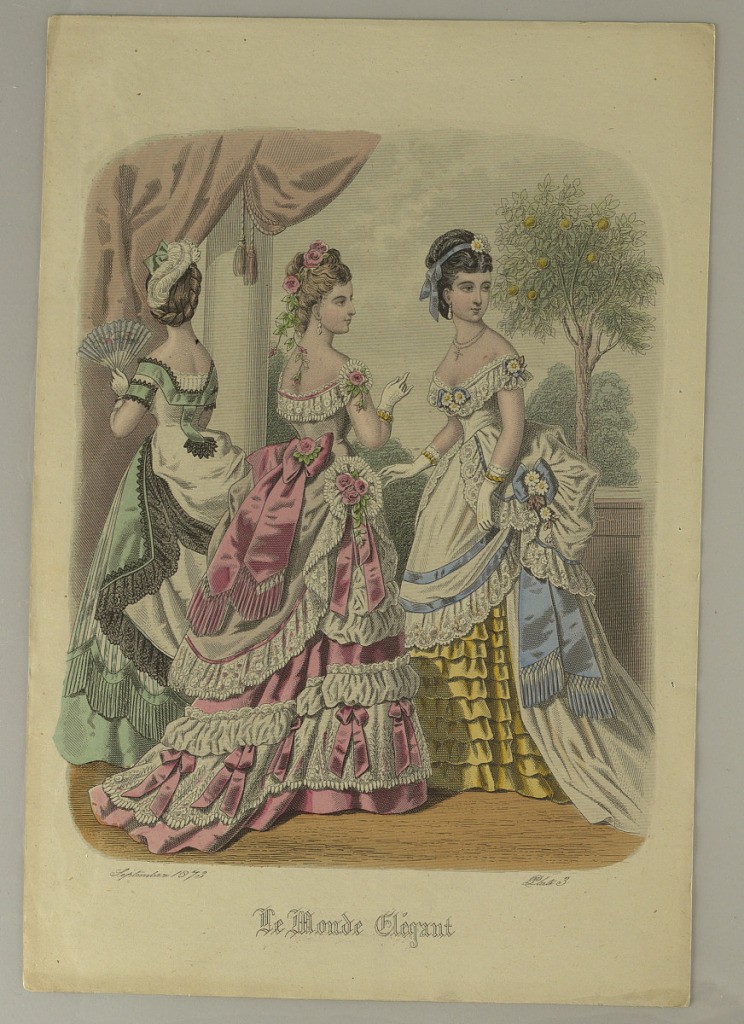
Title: Fashion Plate from Le Monde Elégant
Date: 1873
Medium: Engraving, brush and watercolor on paper
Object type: Print
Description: Three women in gowns on a porch. All in white; one at left with green and black trim, center with pink, right with blue and yellow. Title and date below.